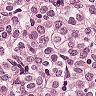
Metastatic tissue present: yes